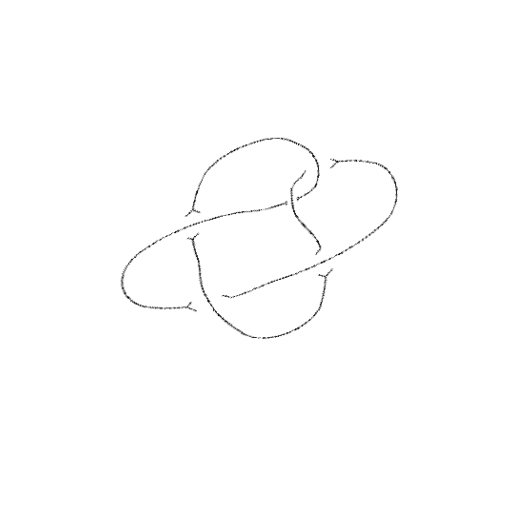
Crossing number: 5